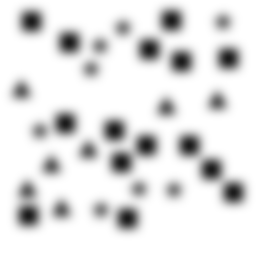
Squares: 15
Triangles: 7
Stars: 8
Total shapes: 30